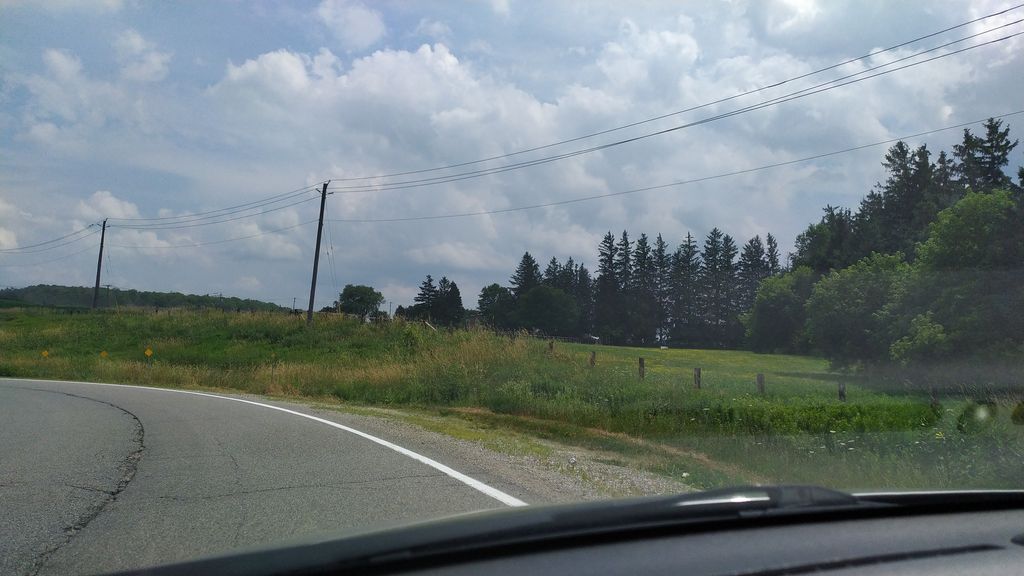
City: kitchener-waterloo